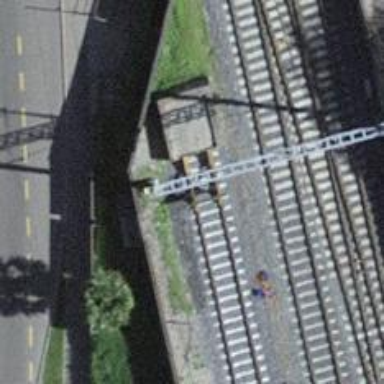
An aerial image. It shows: Railway buffer stop.